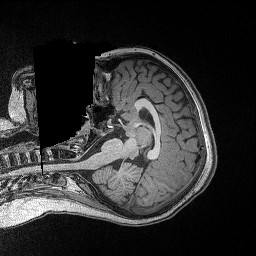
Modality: T1w
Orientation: axial